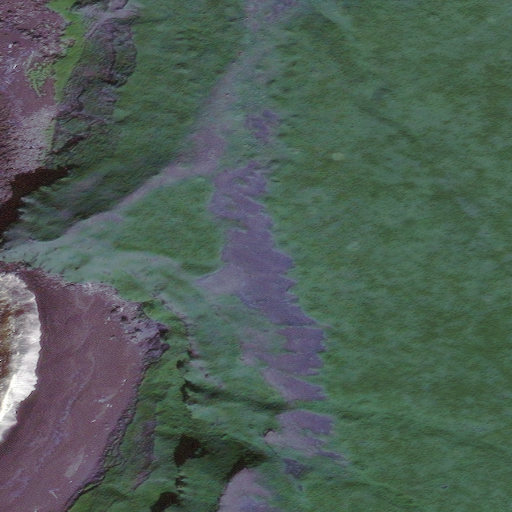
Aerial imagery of cape in Alaska named Aguliuk Point containing only unknown